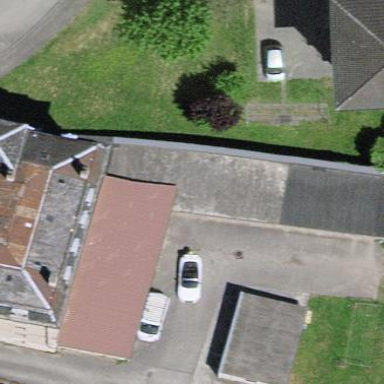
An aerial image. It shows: Group of garages.